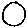
Label: circle